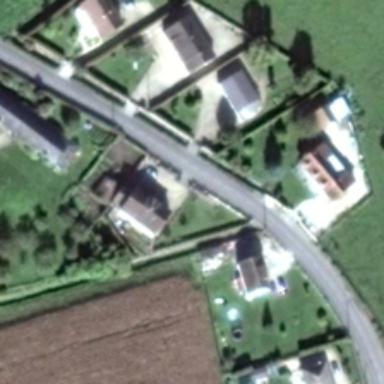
Some buildings are surrounded by green meadows and bareland .